Question: Bluestacks stuck up on loading channel with a circle in the middle...
so far I had uninstalled and re-installed bluestacks several times but ended with the same issue.

I am using fastest internet connection in my pc using LAN / Wifi.
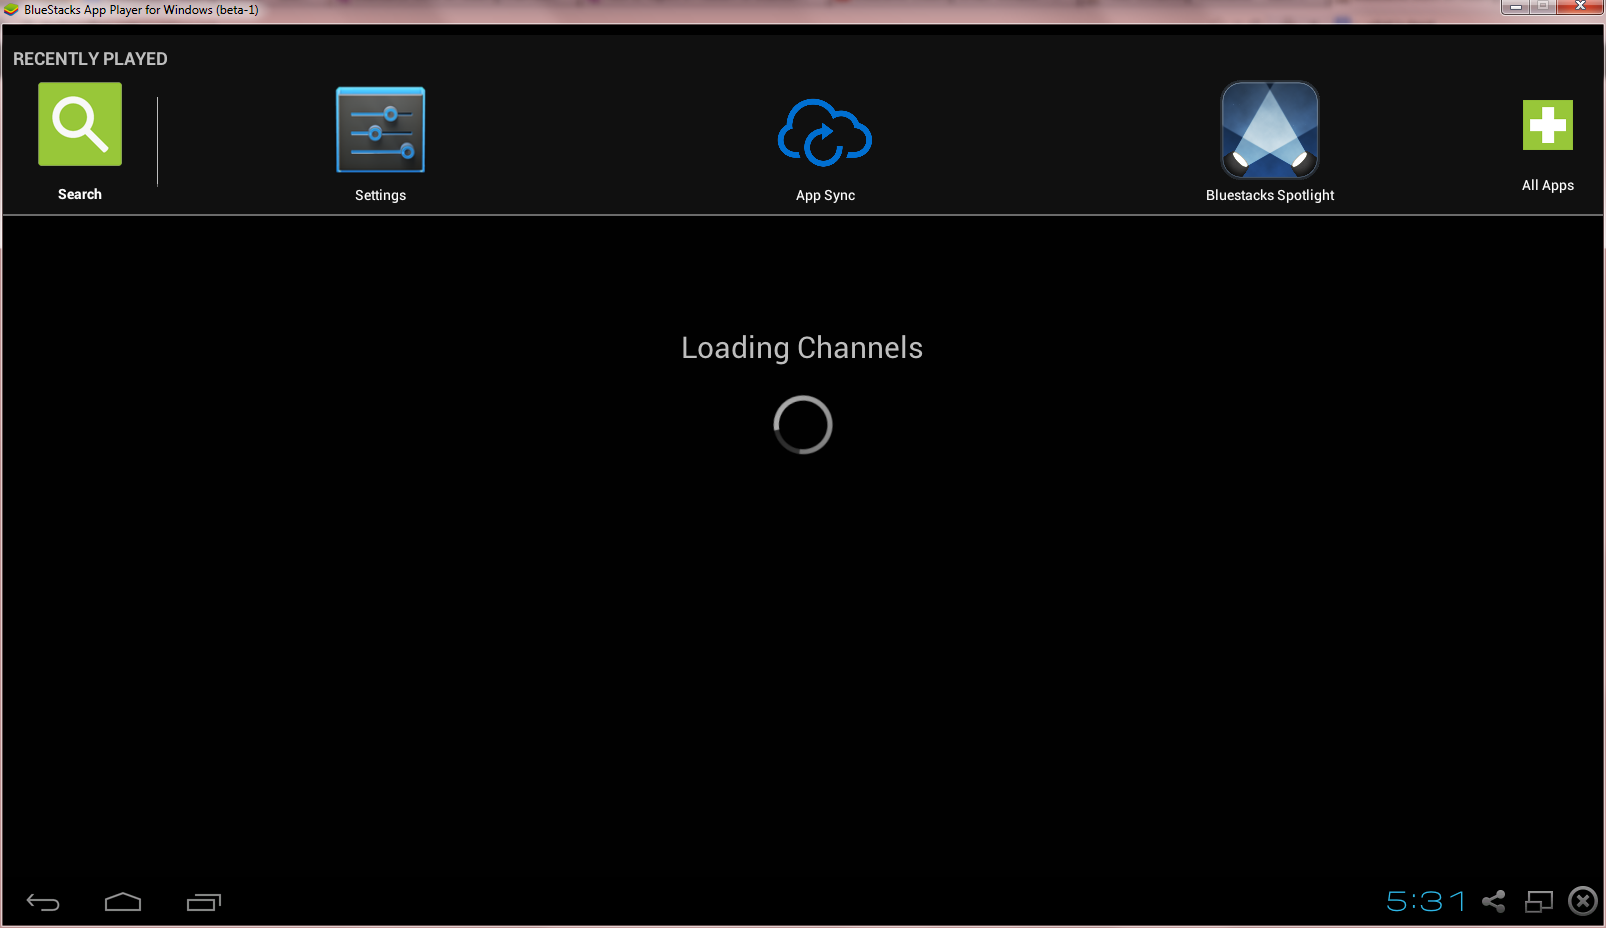
Answer: i found the solution , it seems that blue stacks trying to connect to some kind of store and he couldn't, i fix it up by running an app called psiphone 3 , its a free vpn app , after u run it u will notice that nothing change and the loading page still appear just wait for 5 minutes and the store list will appear after this try to download any launcher u want , and then ur problem will be solved
sorry bad english.